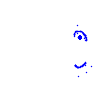
Particle: kaon